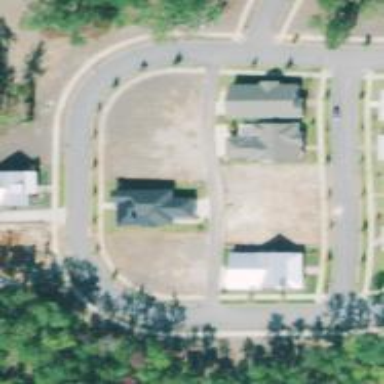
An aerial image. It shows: Alley classified as service road.